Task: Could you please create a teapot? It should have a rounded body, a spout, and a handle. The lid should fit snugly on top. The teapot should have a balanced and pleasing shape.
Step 42:
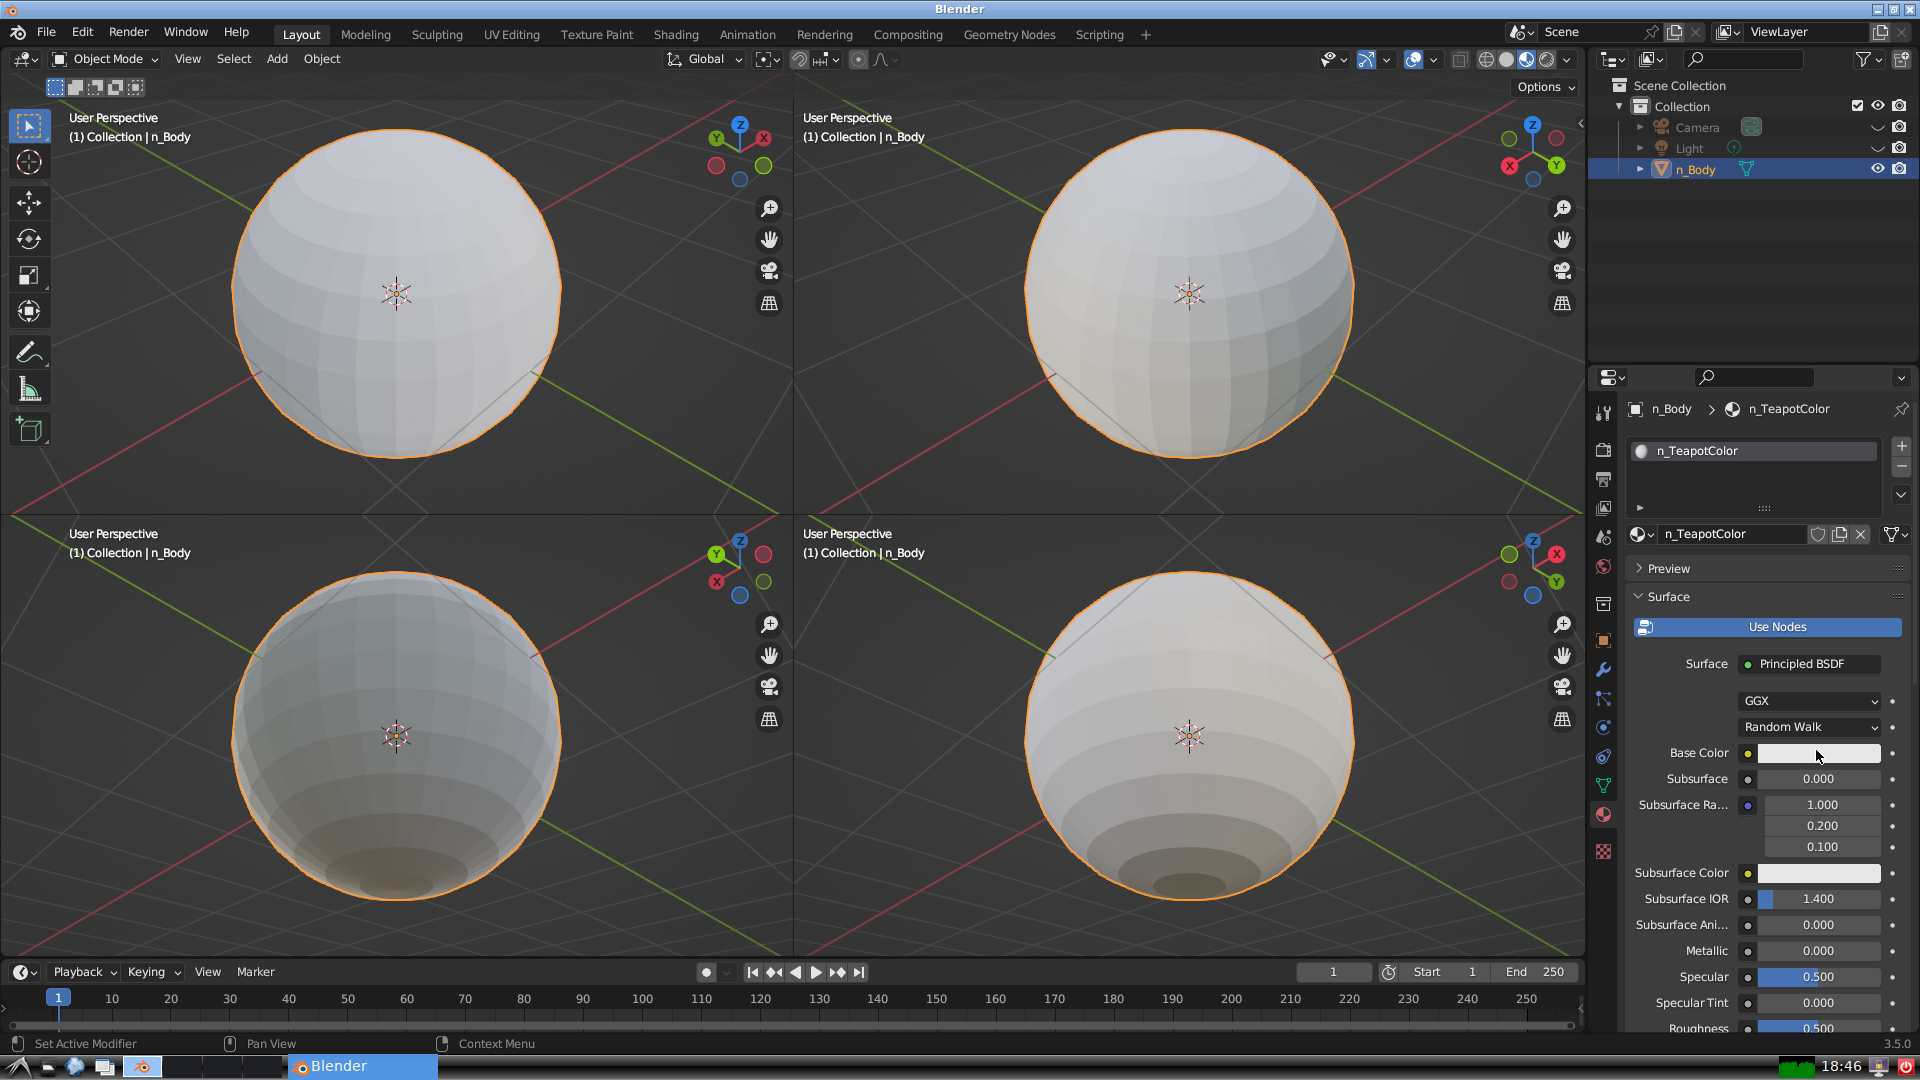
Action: click: no